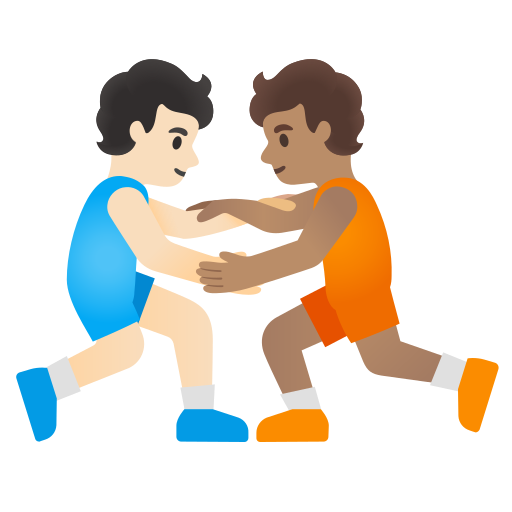
Emoji: 🧑🏻‍🫯‍🧑🏽